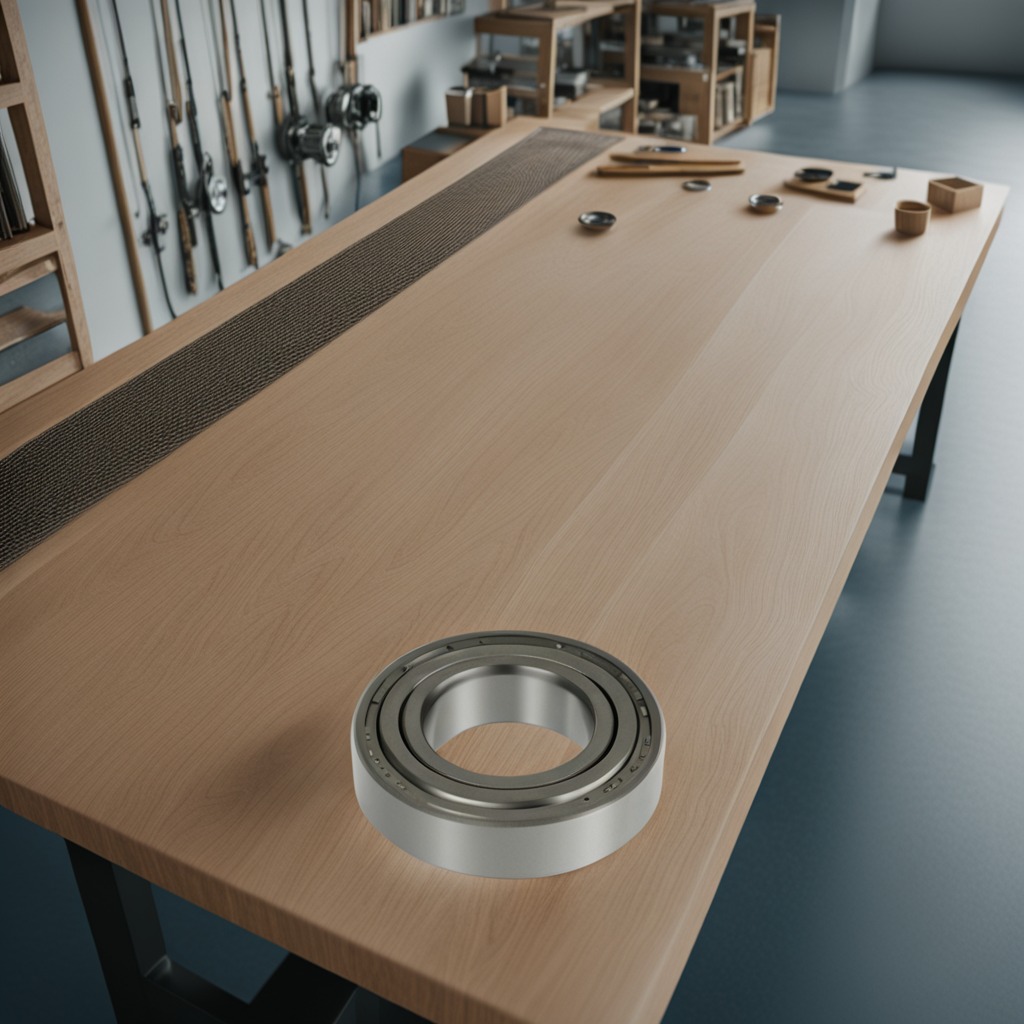
A metal ball bearing is lying on the workbench.